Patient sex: M
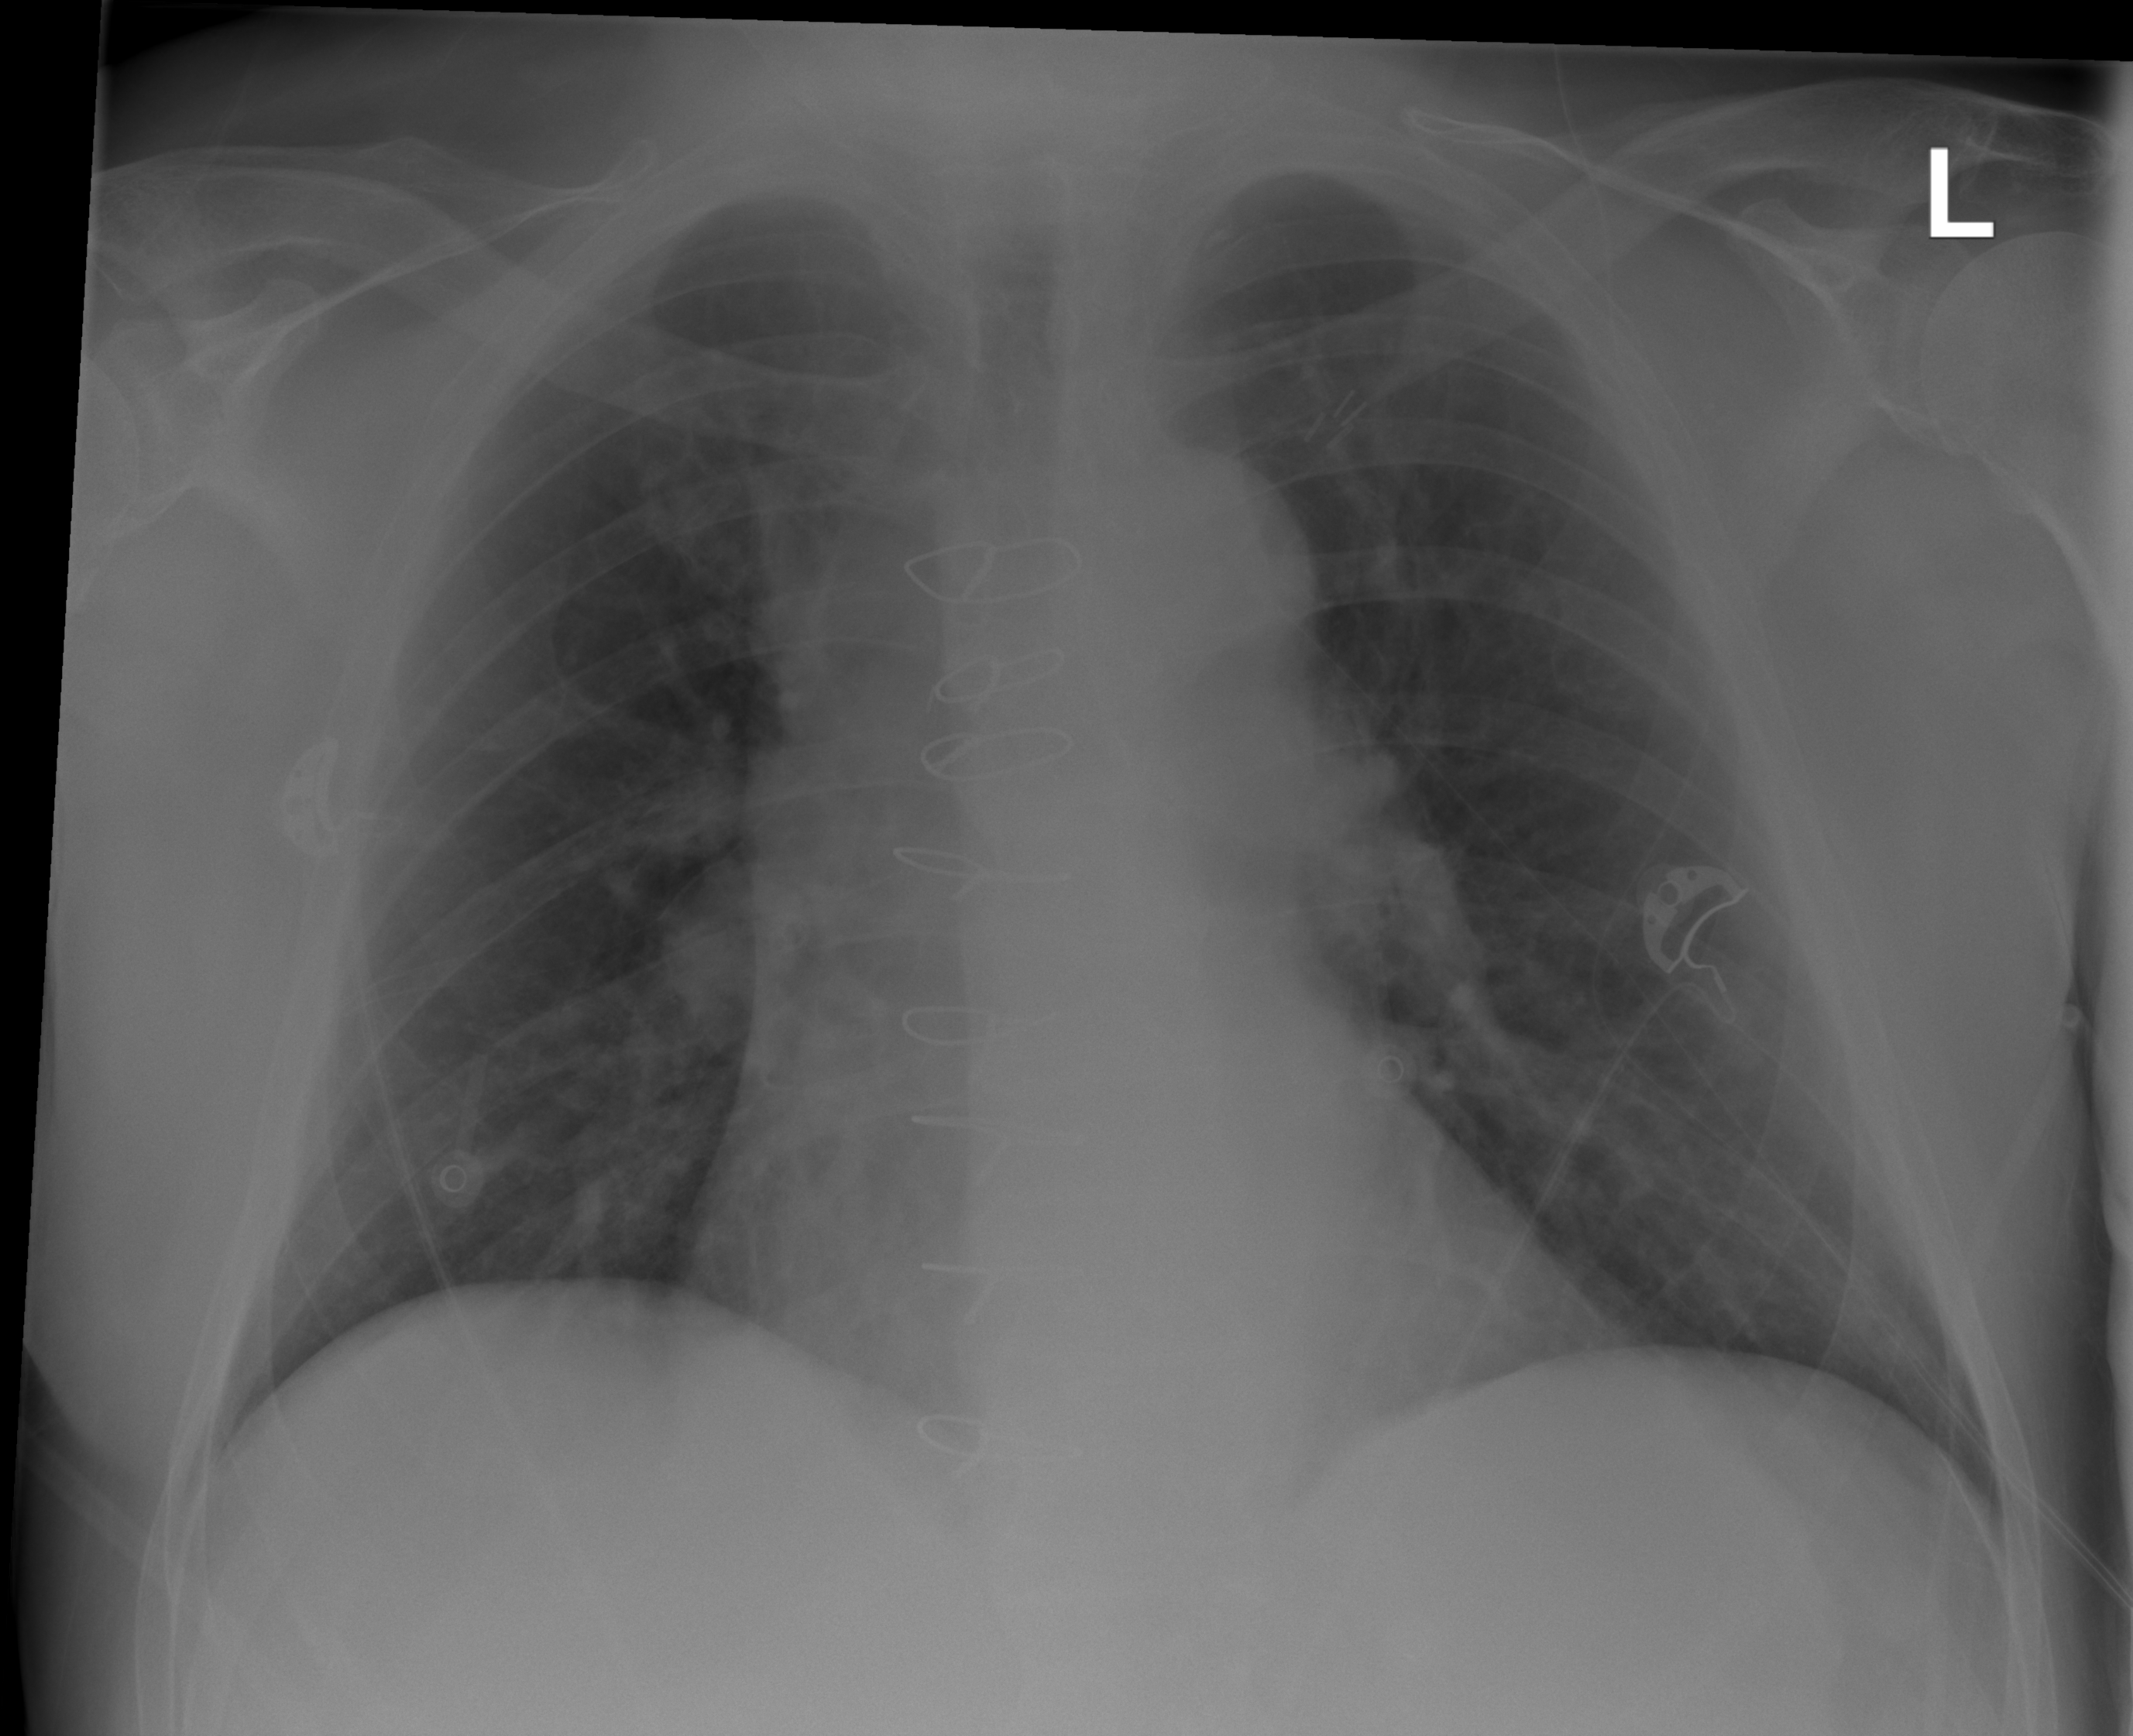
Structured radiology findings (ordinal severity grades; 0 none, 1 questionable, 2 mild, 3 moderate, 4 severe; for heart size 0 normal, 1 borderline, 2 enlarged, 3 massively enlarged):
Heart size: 2
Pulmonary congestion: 0
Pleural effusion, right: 0
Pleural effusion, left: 0
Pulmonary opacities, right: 1
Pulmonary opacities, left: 1
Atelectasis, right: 0
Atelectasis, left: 0